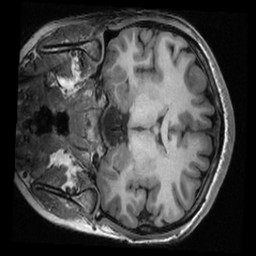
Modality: T1w
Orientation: coronal
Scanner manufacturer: ge
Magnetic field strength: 3 T
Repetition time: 0.007656 s
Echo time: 0.002936 s